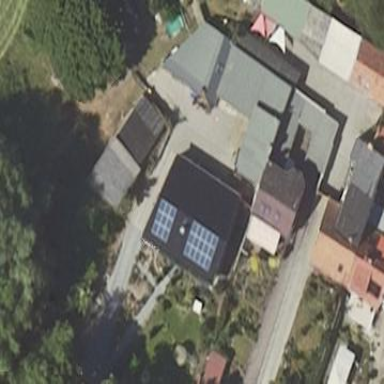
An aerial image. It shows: Simple house.